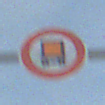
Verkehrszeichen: VerbotKennzeichnungspflichtigeKraftfahrzeugeGefaehrlicheGueter
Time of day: SunriseSunset
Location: Outdoor (Nature)
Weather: PartlyCloudy
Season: NotSpecified
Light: Natural